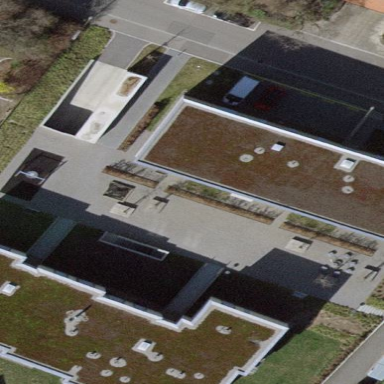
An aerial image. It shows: Flat-roofed apartment building.